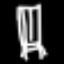
Label: chair